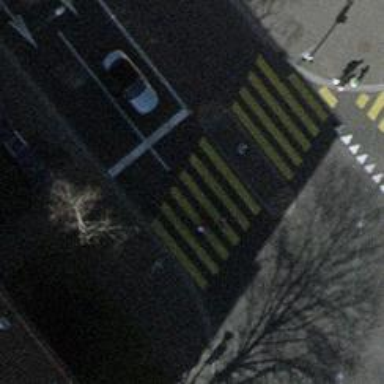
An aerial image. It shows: Primary highway with asphalt surface and separate sidewalk. There are parallel parking lanes on both sides of the street.